Interaction volume radius: 5 \u00c5
Interaction volume height: 15 \u00c5
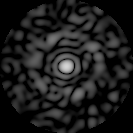
Disorder parameter: 0.851